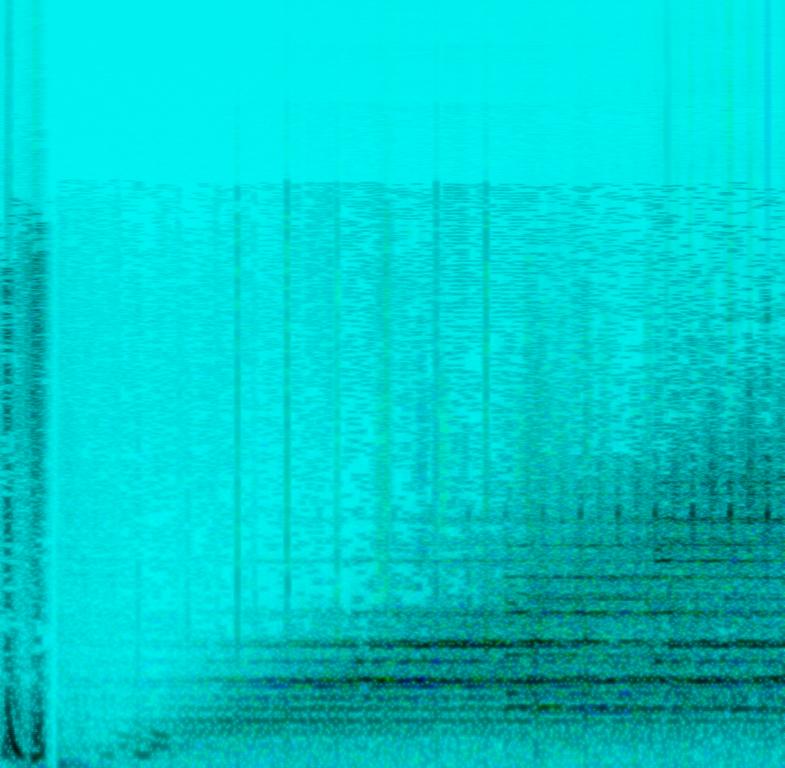
This music is instrumental. The tempo is fast with electronic beats and rhythm on a DJ mixer. The music is youthful, hypnotic, groovy; burgeoning and trance .